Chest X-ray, PA view. Patient: 38 years old, sex M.
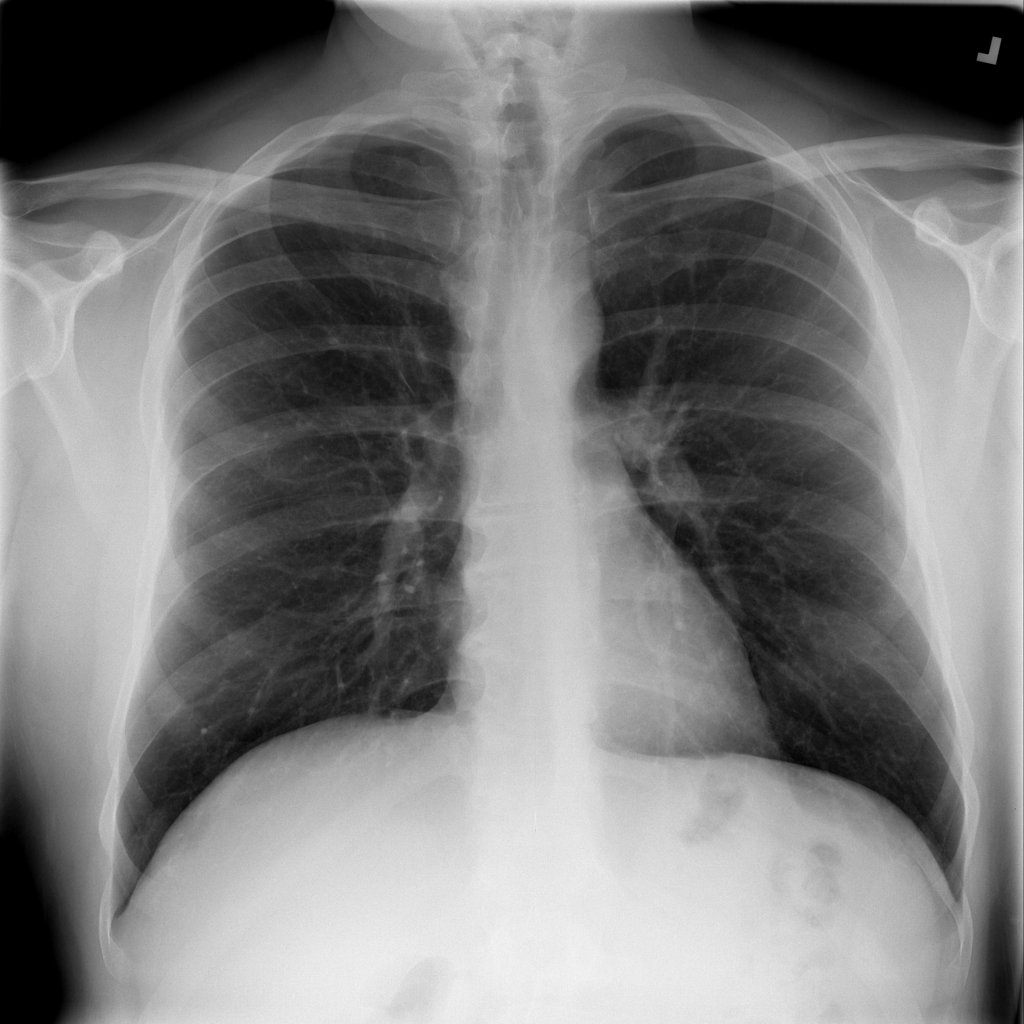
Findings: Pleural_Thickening